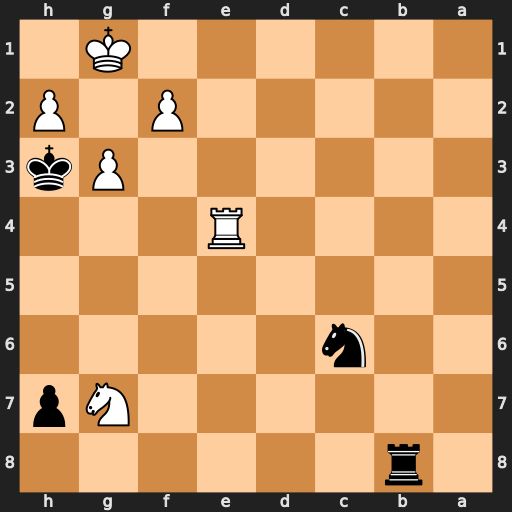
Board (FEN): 1r6/6Np/2n5/8/4R3/6Pk/5P1P/6K1
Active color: b
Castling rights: -
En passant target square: -
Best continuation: Rb1+ Re1 Rxe1#